Question: I want to display a map that shows an array of markers. I'am using OSM with the OpenLayers Library to do that. If I use static values everything works fine. But now I want to display markers that are in a SQL table. What's the best way to get the data and fill it into the JS array?
This is my code:
'''
<script>
map = new OpenLayers.Map("mapdiv");
map.addLayer(new OpenLayers.Layer.OSM());
var size = new OpenLayers.Size(10,10);
var icon = new OpenLayers.Icon('img/marker.gif', size);
epsg4326 = new OpenLayers.Projection("EPSG:4326"); //WGS 1984 projection
projectTo = map.getProjectionObject(); //The map projection (Spherical Mercator)
var lonLat = new OpenLayers.LonLat( 8.289166666666, 46.834444444444 ) .transform(epsg4326, projectTo);
var zoom=8;
map.setCenter (lonLat, zoom);
// var markers = new OpenLayers.Layer.Markers( "Markers" );
// map.addLayer(markers);
// markers.addMarker(new OpenLayers.Marker(lonLat, icon));
var vectorLayer = new OpenLayers.Layer.Vector("Overlay");
// Define an array.
var markers = [
// SQL DATA NEEDS TO GO HERE! Formated like this:
// [47.<PHONE>,8.51886974582752],
// [47.5047313406471,8.76598280071111],
// [47.3085363748528,8.598335445835]
];
//Loop through the markers array
for (var i=0; i<markers.length; i++) {
var lon = markers[i][1];
var lat = markers[i][0];
var feature = new OpenLayers.Feature.Vector(
new OpenLayers.Geometry.Point( lon, lat ).transform(epsg4326, projectTo),
{description: "marker number " + i} ,
{externalGraphic: 'img/marker.gif', graphicHeight: 10, graphicWidth: 10, }
);
vectorLayer.addFeatures(feature);
}
map.addLayer(vectorLayer);
</script>
'''
SQL table:

Thank you :)
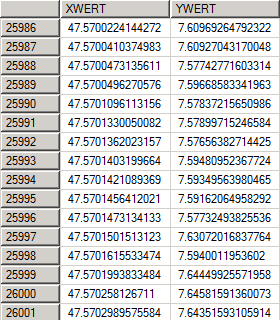
Answer: Ok, I've got a solution:
First I built the string in C# with a stringbuilder and formatted it properly for my JS-array. Then I passed that string into JS:
'''
var markers = [ <%=markers1%> ];
'''